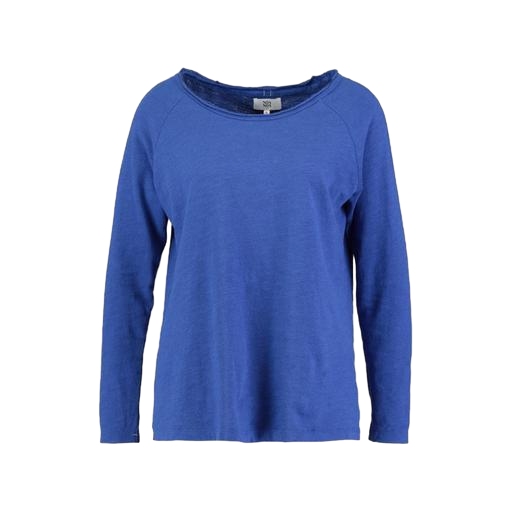
blue scoop-neck raglan t-shirt only macy, blue still long-sleeved top, blue women's long-sleeve t-shirt, white background